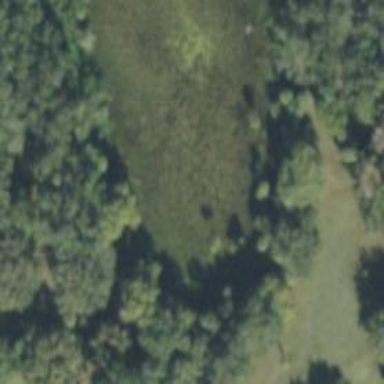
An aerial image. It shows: Marsh wetland.